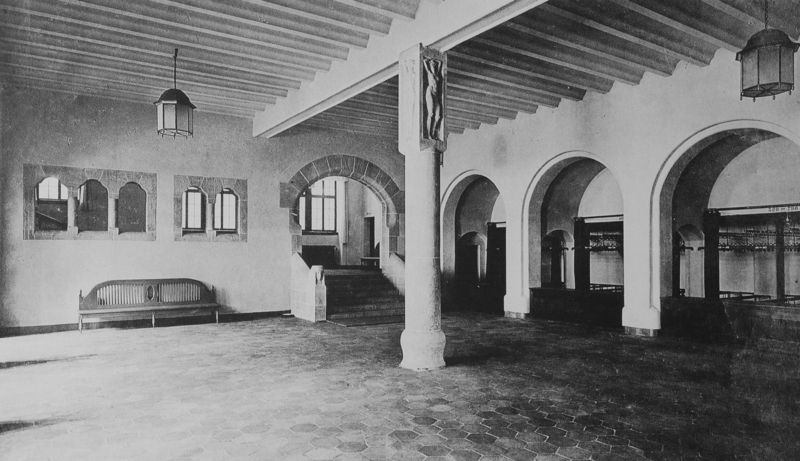
Titel: Innenansicht, Rathauserweiterung und Cornelianum in Worms
Künstler: Theodor Fischer
Standort: Worms
Institution: Rathauserweiterung und Cornelianum
Schlagwörter: akt, nackt, schatten, weiß, fenster, frau, grau, holz, lampe, lampen, laterne, laternen, licht, pfeiler, raum, schwarz, säule, säulen, tische, tür, zimmer, gebäude, haus, architektur, stein, weit, innenraum, spiegel, sonne, boden, figur, interieur, decke, skulptur, statue, relief, bogen, fußboden, leer, leere, mauer, bank, saal, rundbogen, treppe, jugendstil, verzierung, aufgang, balken, geländer, stufen, leuchten, halle, foto, fotografie, photographie, bögen, treppenstufen, arkade, theke, durchblick, archtektur, kloster, sprossen, kabel, seil, schwarz-weiß, fliesen, jacken, holzdecke, kacheln, arkaden, kapitell, photo, triforium, rundbögen, romanik, historismus, holzbank, gaderobe, garderobe, ständer, herme, basis, weitläufig, aufhängen, steinboden, schaft, träger, aufnahme, steinfussboden, mittelalterlich, strebe, untergeschoss, bogenfenster, treppenlauf, decken, biforien, biforium, neoromanik, balkendecke, bifore, ampel, flachdecke, zimer, bodenfliese, fotogrfaie, geräumig, lampem, naclt, rlief, unterzug, biphore, triphore, trifore, historismus-jugendstil, bohlenbalkendecke